Question: I'm pretty new to matplotlib and I wanted to create as an output a plot and a scale ranging from 0-1; with the marker in the same color as the scale. I did it in a scatter graph with colorbar method but had to specify another imshow to draw the colorbar. The trouble is I get a rectangle from 0 to 0.5 the same color of the marker and after days trying I couldn't manage to errase it (without errasing the colorbar/scale).
Any help will be highly apreciated!
'''
import matplotlib.pyplot as plt
import matplotlib.cm as cm
data =[0,0.7]
for l in data:
cmap1 = cm.RdYlBu_r(l)
fig = plt.figure(dpi=300)
ax = fig.add_subplot(1,1,1)
ax.grid()
sc = plt.scatter(0, l, s=500, color= cmap1)
cax = ax.imshow([[l]],vmin=0, vmax=1, interpolation='nearest',aspect=5, cmap= plt.cm.RdYlBu_r)
plt.yticks([0,0.5, 1])
plt.xticks([])
plt.colorbar(cax)
axes = plt.gca()
plt.show
'''
This is the produced image:

Edit: I had already searched for 'matplotlib colorbar for scatter' and all variations but had an error when applying it such as 'TypeError: You must first set_array for mappable'. I guess due to the fact I only have one value to map at a time. Sorry if it is not like that; I am new at matplotlib and I understand I want to do soemthing a bit particular.
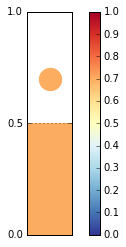
Answer: The colored rectangle you get comes from the imshow plot. Since you don't want that rectangle, remove the imshow plot.
Next step would be to get the colorbar. 'plt.colorbar' expects a ScalarMappable as first argument. So a good idea would be to supply the scatter plot as argument,
'plt.colorbar(sc)'.
At this point you will probably get an error saying . Looking closer at the scatter plot ('plt.scatter(0, l, s=500, color= cmap1)', once can see that there is indeed no mapping applied, since the single color is defined by the 'color' argument. In order to become a useful ScalarMappable, you need to define an array which can be mapped to a color using the 'c' argument. So instead of doing the mapping manually as you try to do with 'cmap1 = cm.RdYlBu_r(l)', you should leave that step to the scatter plot.
'''
sc = plt.scatter(0, l, s=500, c=l, vmin=0, vmax=1,cmap= plt.cm.RdYlBu_r)
'''
Now the plot works, but looks bad, so you may want to apply some settings like aspect, limits figure size etc.
In total, you might end up with something like this:
'''
import matplotlib.pyplot as plt
data =[0,0.4,0.7,0.9]
for l in data:
fig = plt.figure(figsize=(2,3), dpi=100)
ax = fig.add_subplot(1,1,1, aspect=10)
ax.grid()
sc = plt.scatter(0, l, s=500, c=l, vmin=0, vmax=1,cmap= plt.cm.RdYlBu_r)
plt.xlim([-1,1])
plt.ylim([0,1])
plt.yticks([0,0.5, 1])
plt.xticks([])
plt.colorbar(sc)
plt.subplots_adjust(right=0.7)
plt.show()
'''
<URL>